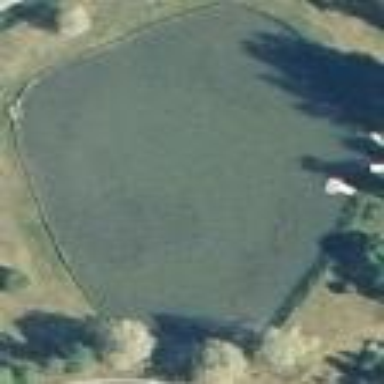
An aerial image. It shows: Serene pond surrounded by nature.